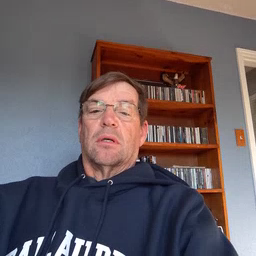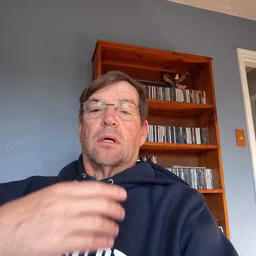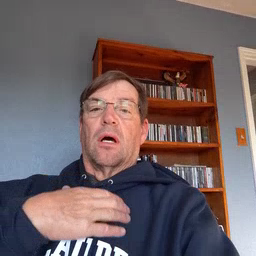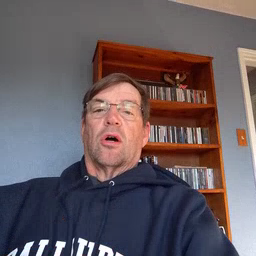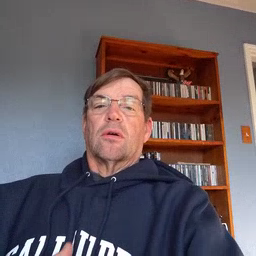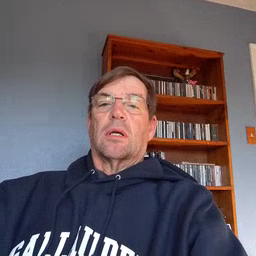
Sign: hungry